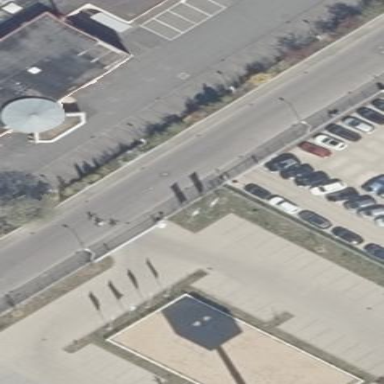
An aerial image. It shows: Parking space with designated surface.